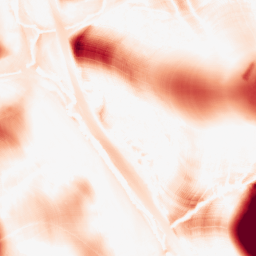
Category: morphological
Decomposition family: morphological
Decomposition parameters: operation: opening
size: 50
Upsampling method: sinc_hamming
Upsampling parameters: scale: 4
kernel_size: 16
Upsampling scale: 4